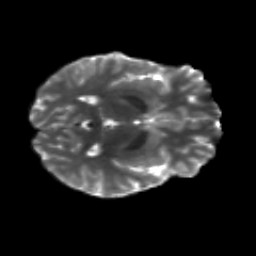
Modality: T2w
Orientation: axial
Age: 19
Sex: male
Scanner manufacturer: siemens
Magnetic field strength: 3 T
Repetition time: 8.8 s
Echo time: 0.085 s